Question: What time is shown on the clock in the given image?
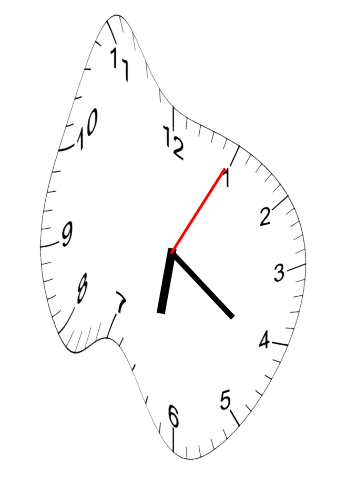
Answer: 06:21:05